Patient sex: F
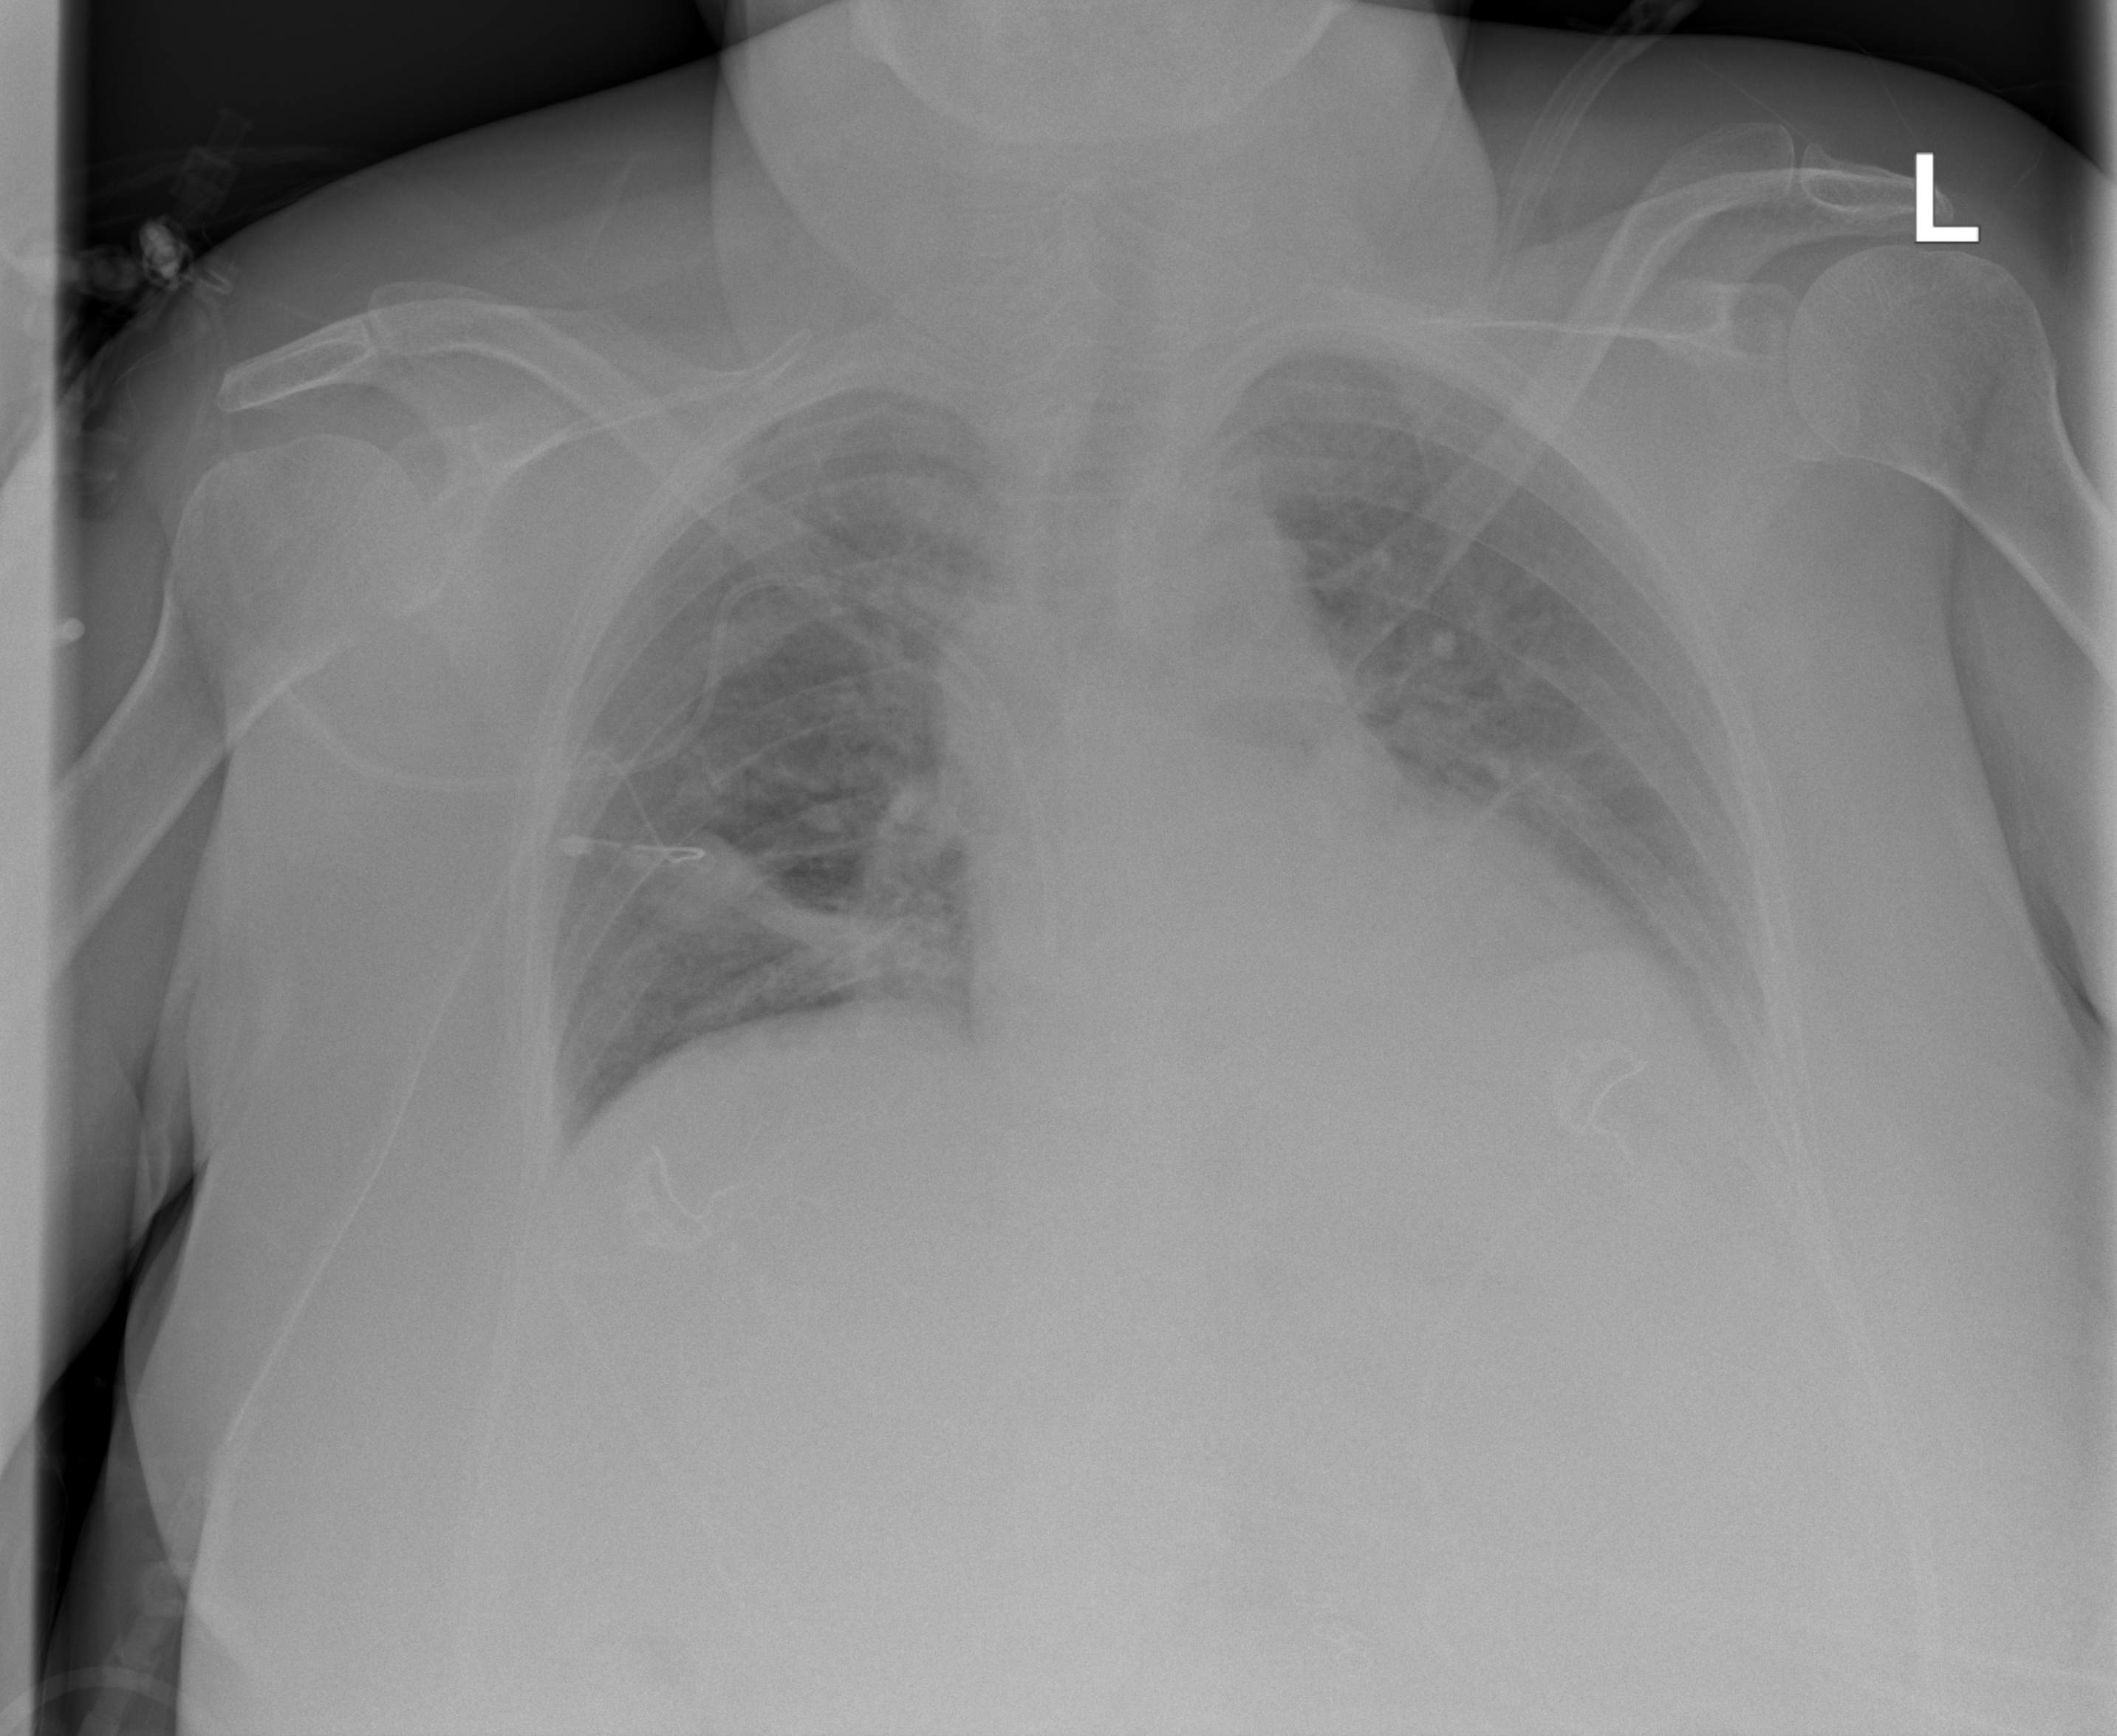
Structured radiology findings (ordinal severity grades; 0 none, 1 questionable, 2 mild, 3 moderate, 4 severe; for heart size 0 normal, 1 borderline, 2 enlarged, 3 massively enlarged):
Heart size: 2
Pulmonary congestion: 2
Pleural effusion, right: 0
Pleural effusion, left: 2
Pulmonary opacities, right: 1
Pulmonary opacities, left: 1
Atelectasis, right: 3
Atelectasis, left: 2